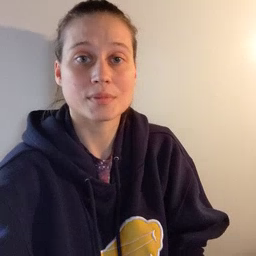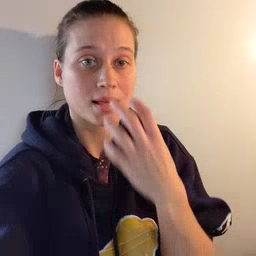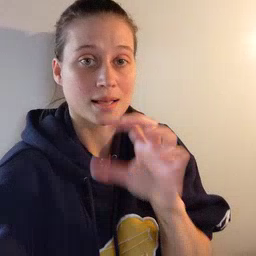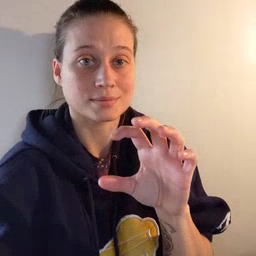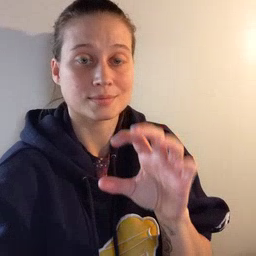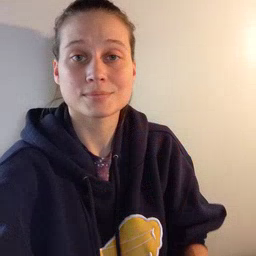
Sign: hot